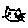
Label: cat